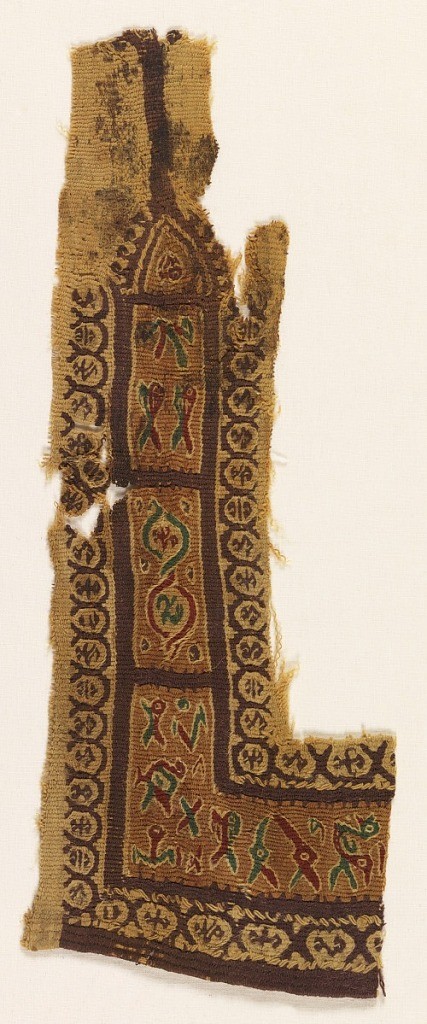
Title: Fragment
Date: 300–500
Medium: wool, linen Technique: tapestry weave
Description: Tapestry woven fragment showing purple guilloche border on undyed linen ground, and stylized birds between thick purple bands.